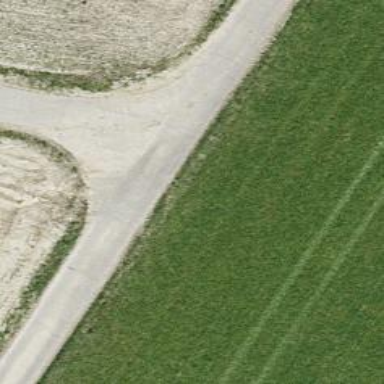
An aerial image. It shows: Concrete track with grade 1 tracktype.